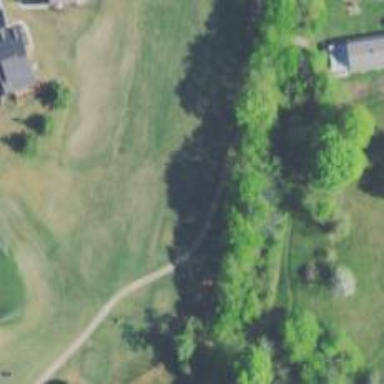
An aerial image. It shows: Grassy area designated as golf tee.